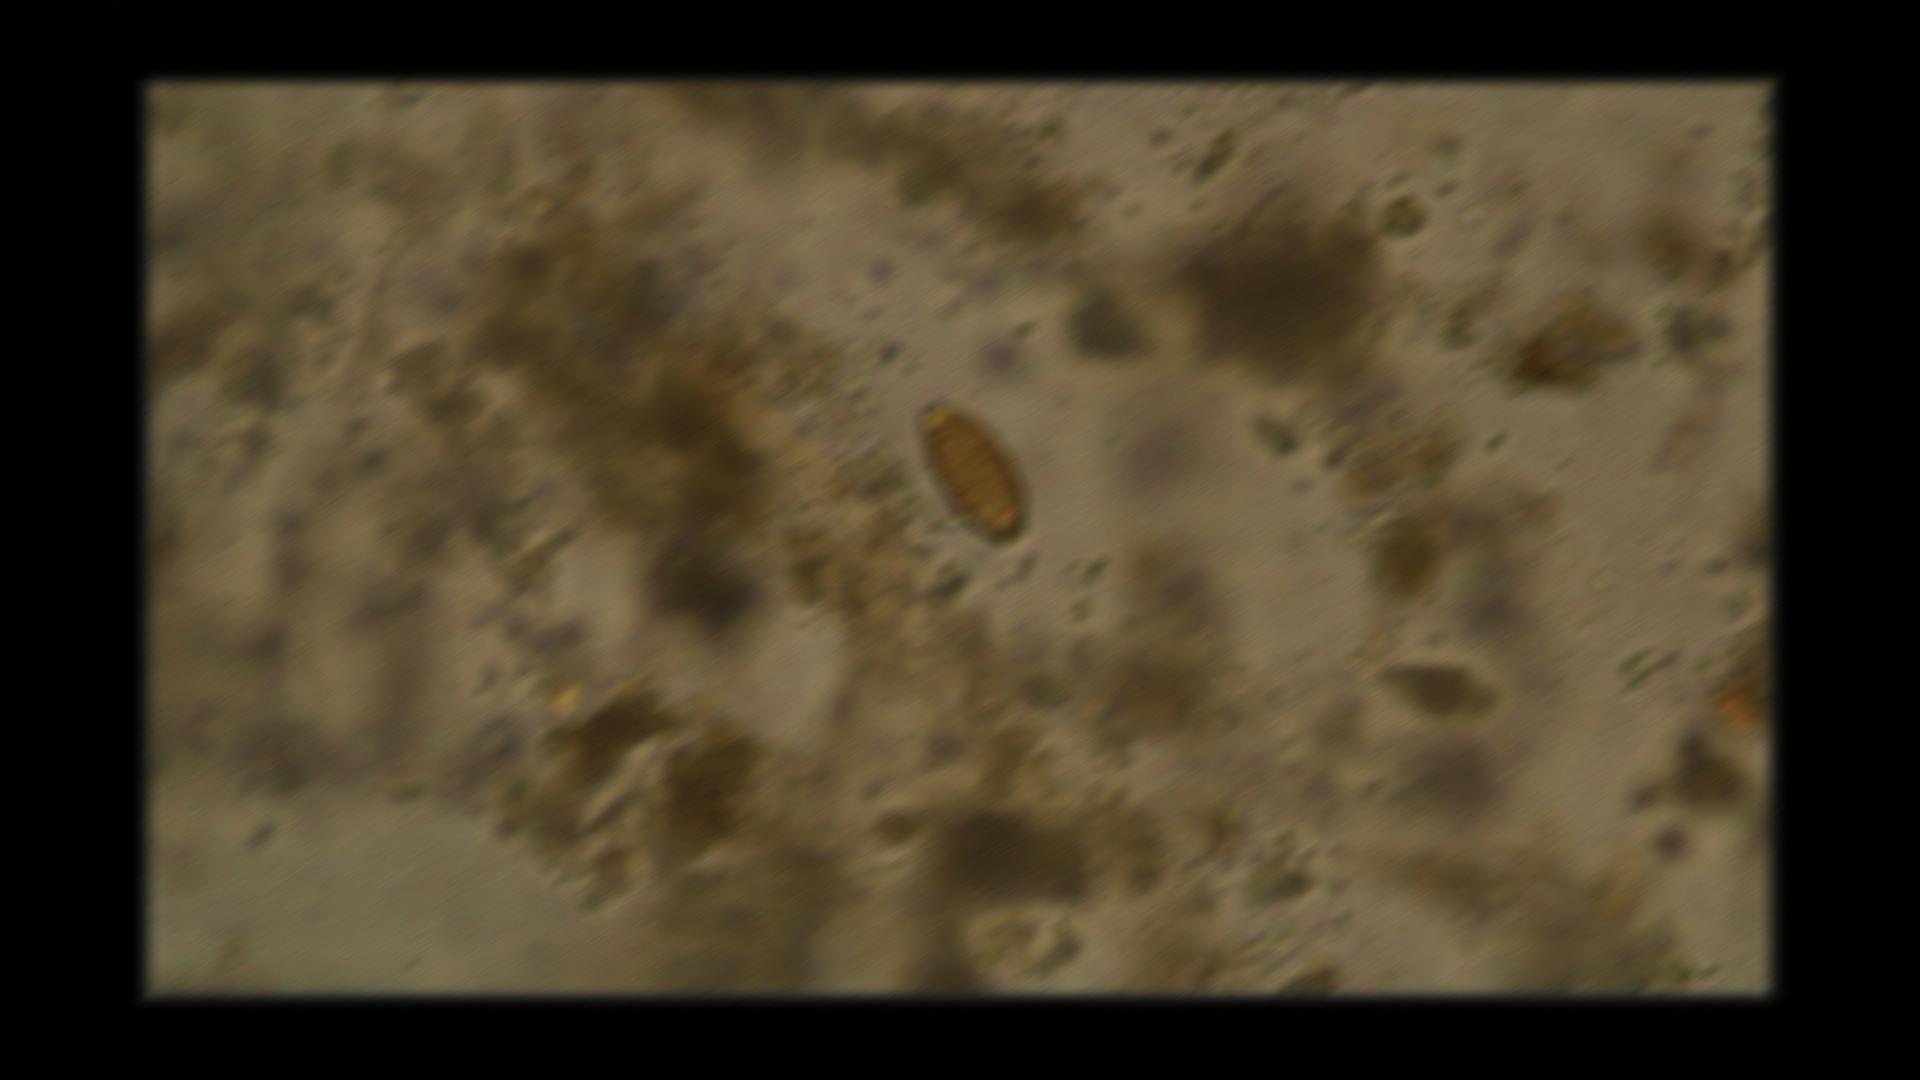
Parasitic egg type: Trichuris trichiura